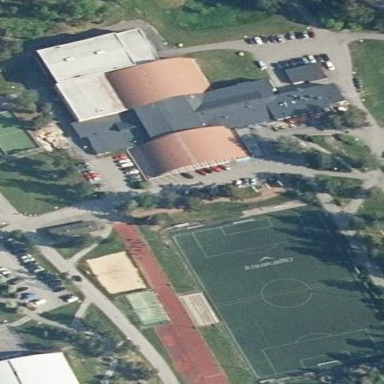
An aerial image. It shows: Multi-sport pitch with artificial turf for leisure activities.